Question: I am trying to create a simple "about Us" page for our company website and I am having troubles with alignment in CSS and HTML. The basic idea is this:
'''
--Pic-- --Text-
--Text-- --Pic-
--Pic-- --Text-
'''
Here is the HTML code I have created:
'''
<!DOCTYPE html>
<html>
<head>
<meta http-equiv="Content-Type" content="text/html; charset=utf-8" />
<link rel="stylesheet" type="text/css" href="baseStyle.css">
<link rel="stylesheet" type="text/css" href="aboutUsStyles.css">
</head>
<body>
<div id="wrap">
<h1>who are we?</h1>
<ul id="nav">
<li><a href="index.html">Home</a></li>
<li><a href="ourProducts.html">Our Products</a></li>
<li><a href="FAQ.html">FAQs</a></li>
<li><a href="contact.html">Contact</a></li>
</ul>
<div id="content">
<div><p id="andypic">
<img src="http://img40.imageshack.us/img40/7106/testjdc.jpg"></p>
<p id="andyPicInfo">This is a test
testgfgfdfgdfgggggggggggggggggggggggggggggggg
testgfgfdfgdfgggggggggggggggggggggggggggggggg
testgfgfdfgdfgggggggggggggggggggggggggggggggg
testgfgfdfgdfgggggggggggggggggggggggggggggggg
testgfgfdfgdfgggggggggggggggggggggggggggggggg
testgfgfdfgdfgggggggggggggggggggggggggggggggg
testgfgfdfgdfgggggggggggggggggggggggggggggggg
testgfgfdfgdfgggggggggggggggggggggggggggggggg
testgfgfdfgdfgggggggggggggggggggggggggggggggg
testgfgfdfgdfgggggggggggggggggggggggggggggggg
</p>
</div>
<div><p id="evpic">
<img src="http://img40.imageshack.us/img40/7106/testjdc.jpg"></p>
<p id="andyPicInfo">This is a test
testgfgfdfgdfgggggggggggggggggggggggggggggggg
testgfgfdfgdfgggggggggggggggggggggggggggggggg
testgfgfdfgdfgggggggggggggggggggggggggggggggg
testgfgfdfgdfgggggggggggggggggggggggggggggggg
testgfgfdfgdfgggggggggggggggggggggggggggggggg
testgfgfdfgdfgggggggggggggggggggggggggggggggg
testgfgfdfgdfgggggggggggggggggggggggggggggggg
testgfgfdfgdfgggggggggggggggggggggggggggggggg
testgfgfdfgdfgggggggggggggggggggggggggggggggg
testgfgfdfgdfgggggggggggggggggggggggggggggggg
</p>
</div>
<div><p id="tannerpic">
<img src="http://img40.imageshack.us/img40/7106/testjdc.jpg"></p>
<p id="andyPicInfo">This is a test
testgfgfdfgdfgggggggggggggggggggggggggggggggg
testgfgfdfgdfgggggggggggggggggggggggggggggggg
testgfgfdfgdfgggggggggggggggggggggggggggggggg
testgfgfdfgdfgggggggggggggggggggggggggggggggg
testgfgfdfgdfgggggggggggggggggggggggggggggggg
testgfgfdfgdfgggggggggggggggggggggggggggggggg
testgfgfdfgdfgggggggggggggggggggggggggggggggg
testgfgfdfgdfgggggggggggggggggggggggggggggggg
testgfgfdfgdfgggggggggggggggggggggggggggggggg
testgfgfdfgdfgggggggggggggggggggggggggggggggg
</p>
</div>
</div>
</div>
</body>
</html>
'''
Here are the two CSS files:
The first file:
'''
#nav {
width: 100%;
float: left;
margin: 0 0 3em 0;
padding: 0;
list-style: none;
background-color: #f2f2f2;
border-bottom: 1px solid #ccc;
border-top: 1px solid #ccc; }
#nav li {
float: left; }
#nav li a {
display: block;
padding: 8px 15px;
text-decoration: none;
font-weight: bold;
color: #069;
border-right: 1px solid #ccc; }
#nav li a:hover {
color: #c00;
background-color: #fff; }
body {
background-color: #555;
font: small/1.3 Arial, Helvetica, sans-serif; }
#wrap {
width: 750px;
height: 900px;
margin: 0 auto;
background-color: #fff; }
h1 {
text-align: center;
font-size: 1.5em;
padding: 1em 8px;
color: #123;
background-color: #069;
margin: 0; }
#content {
padding: 0 30px 30px; }
#copyright {
text-align: center;
font-size: .75em; }
'''
The second file:
'''
#andypic{
float: left;
height: 240px;
width: 320px;
}
#evpic{
float: right;
height: 240px;
width: 320px;
}
#tannerpic{
float: left;
height: 240px;
width: 320px;
}
'''
What I have now is almost ok, but the lines are all wrong and the text isn't matching properly.
Now I know this looks weird here on SO but it looks something like this now:

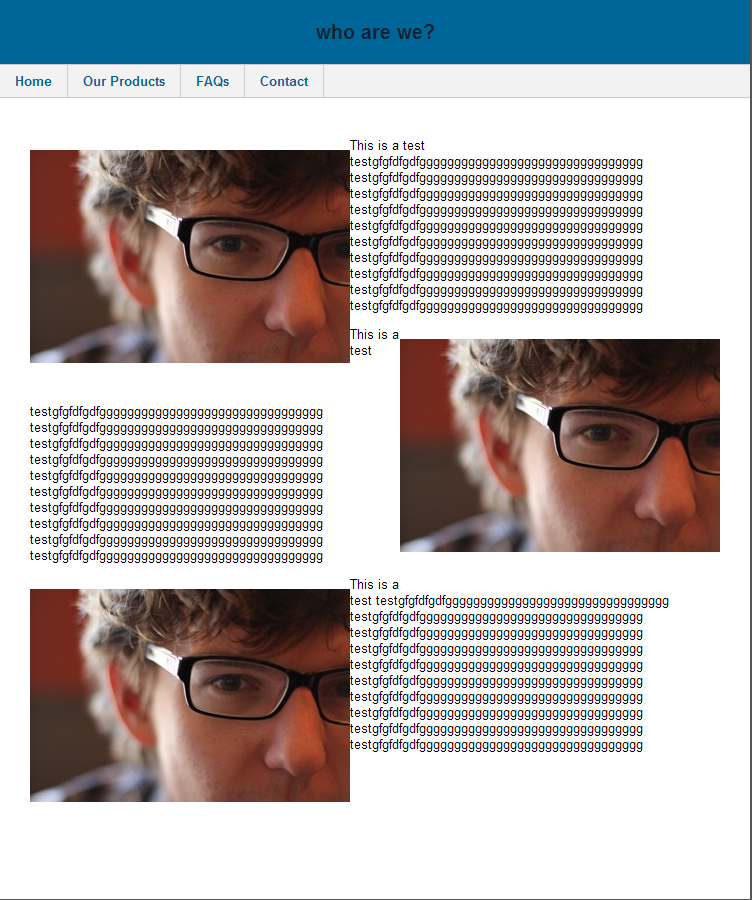
Answer: I tried to simplify things a bit for you. The relevant CSS I came up with is this:
'''
.person {
clear: both; /* make every new person start beneath the previous */
padding-top: 15px;
}
.person img {
display: block;
height: 240px;
width: 320px;
}
/* fallback for browser that don't support the nth-child */
.person img {
float: right;
padding-left: 15px;
}
/* float odd pictures to the left */
.person:nth-child(2n+1) img {
float: left;
padding: 0 15px 0 0;
}
/* float even pictures to the right */
.person:nth-child(2n) img {
float: right;
padding: 0 0 0 15px;
}
'''
To see it in action: <URL>
Note that this uses the CSS3 nth-child selector. For browser support, have a look at this: <URL> browsers, so they will show all the pictures to the left in stead of alternating them.
Note that I made a few changes to the HTML as well:
- I removed the '<p>' tags around the images. Semantically incorrect and not necessary. Just set your images to display block.
- I removed the id's from the persons info and the image wrapper (you could add them back if you require them elsewhere, but in my example they are no longer required), and added a class of 'person' to the wrapping div for each person.
The advantage of this method is that you can add an infinite amount of persons, or change their order, without ever having to add or change an other line of CSS...